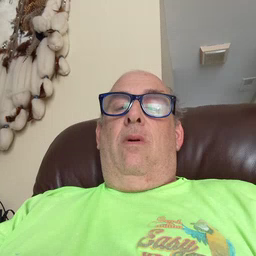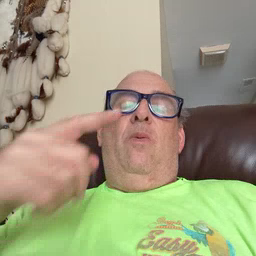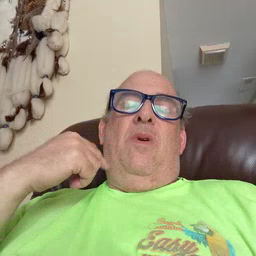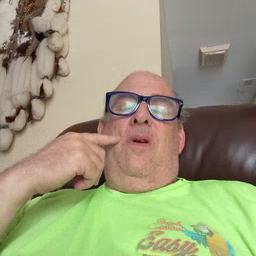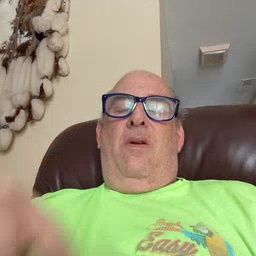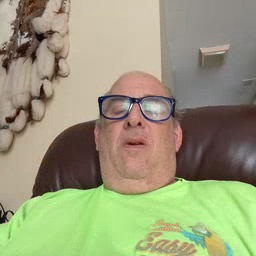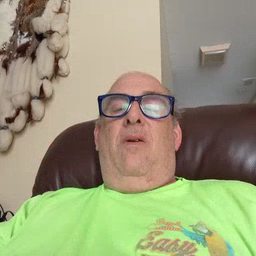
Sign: cry